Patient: sex M, age 34
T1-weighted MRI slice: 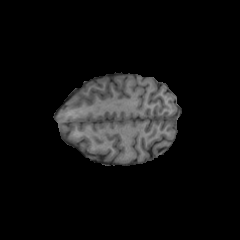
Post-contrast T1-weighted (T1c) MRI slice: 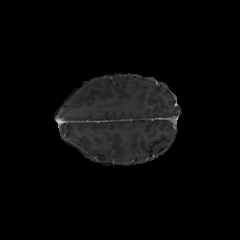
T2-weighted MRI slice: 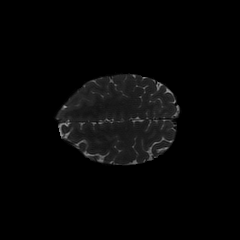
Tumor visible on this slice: no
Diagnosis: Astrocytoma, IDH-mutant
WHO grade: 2